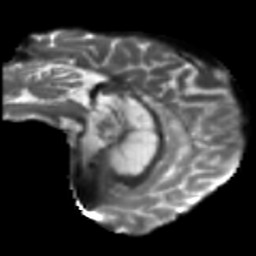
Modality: T2w
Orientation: sagittal
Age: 49
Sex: male
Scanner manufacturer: siemens
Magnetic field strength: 3 T
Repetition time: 5.25 s
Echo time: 0.08 s